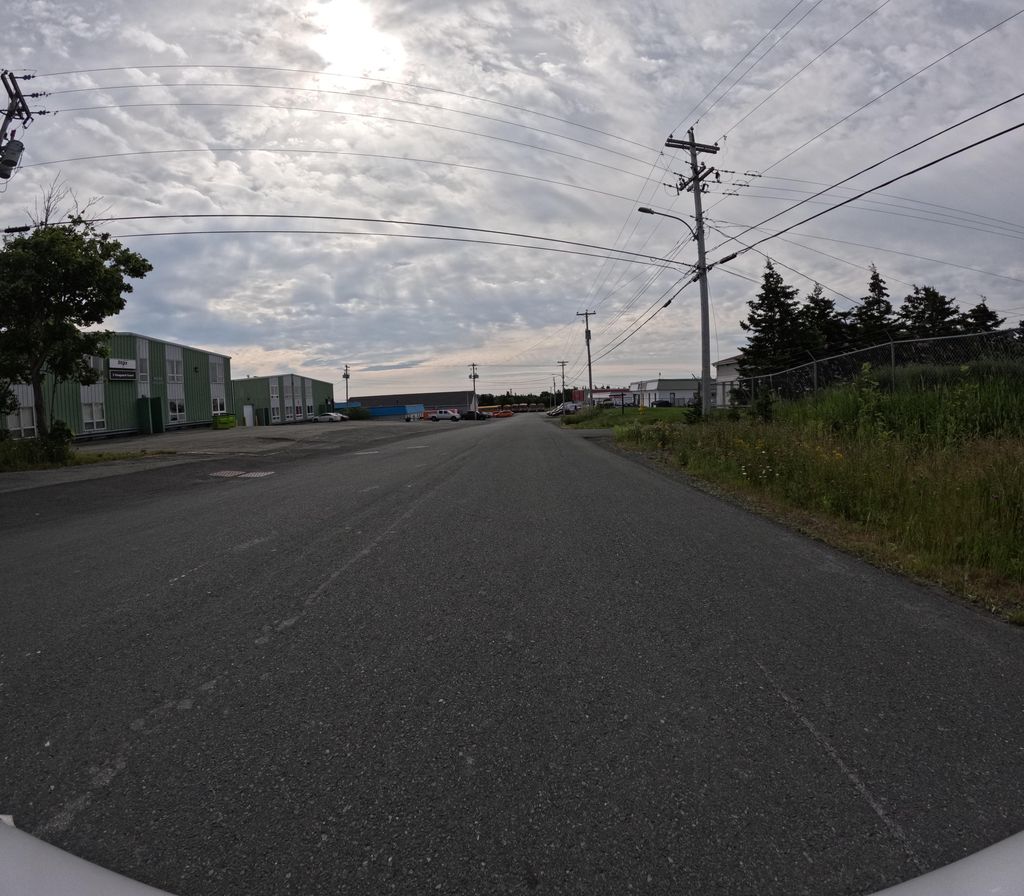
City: st_johns